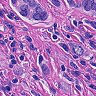
Metastatic tissue present: yes